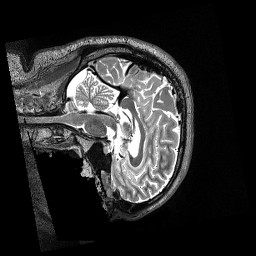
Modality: T2w
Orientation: sagittal
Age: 29
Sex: male
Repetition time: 3.2 s
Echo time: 0.563 s